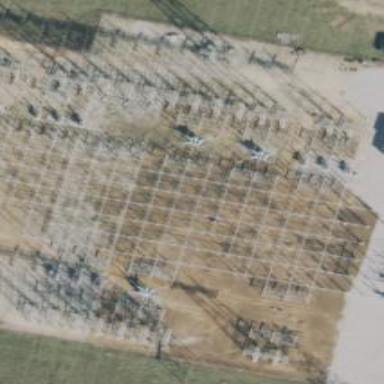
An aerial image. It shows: Switch used for power control.